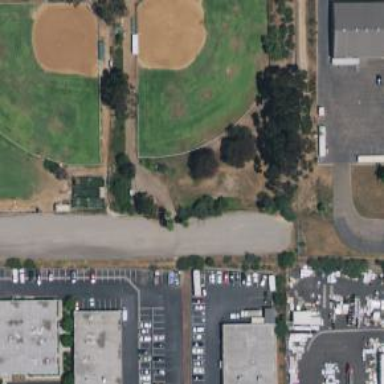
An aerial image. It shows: Baseball pitch for leisure land.